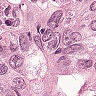
Metastatic tissue present: yes